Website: macys
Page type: review-order
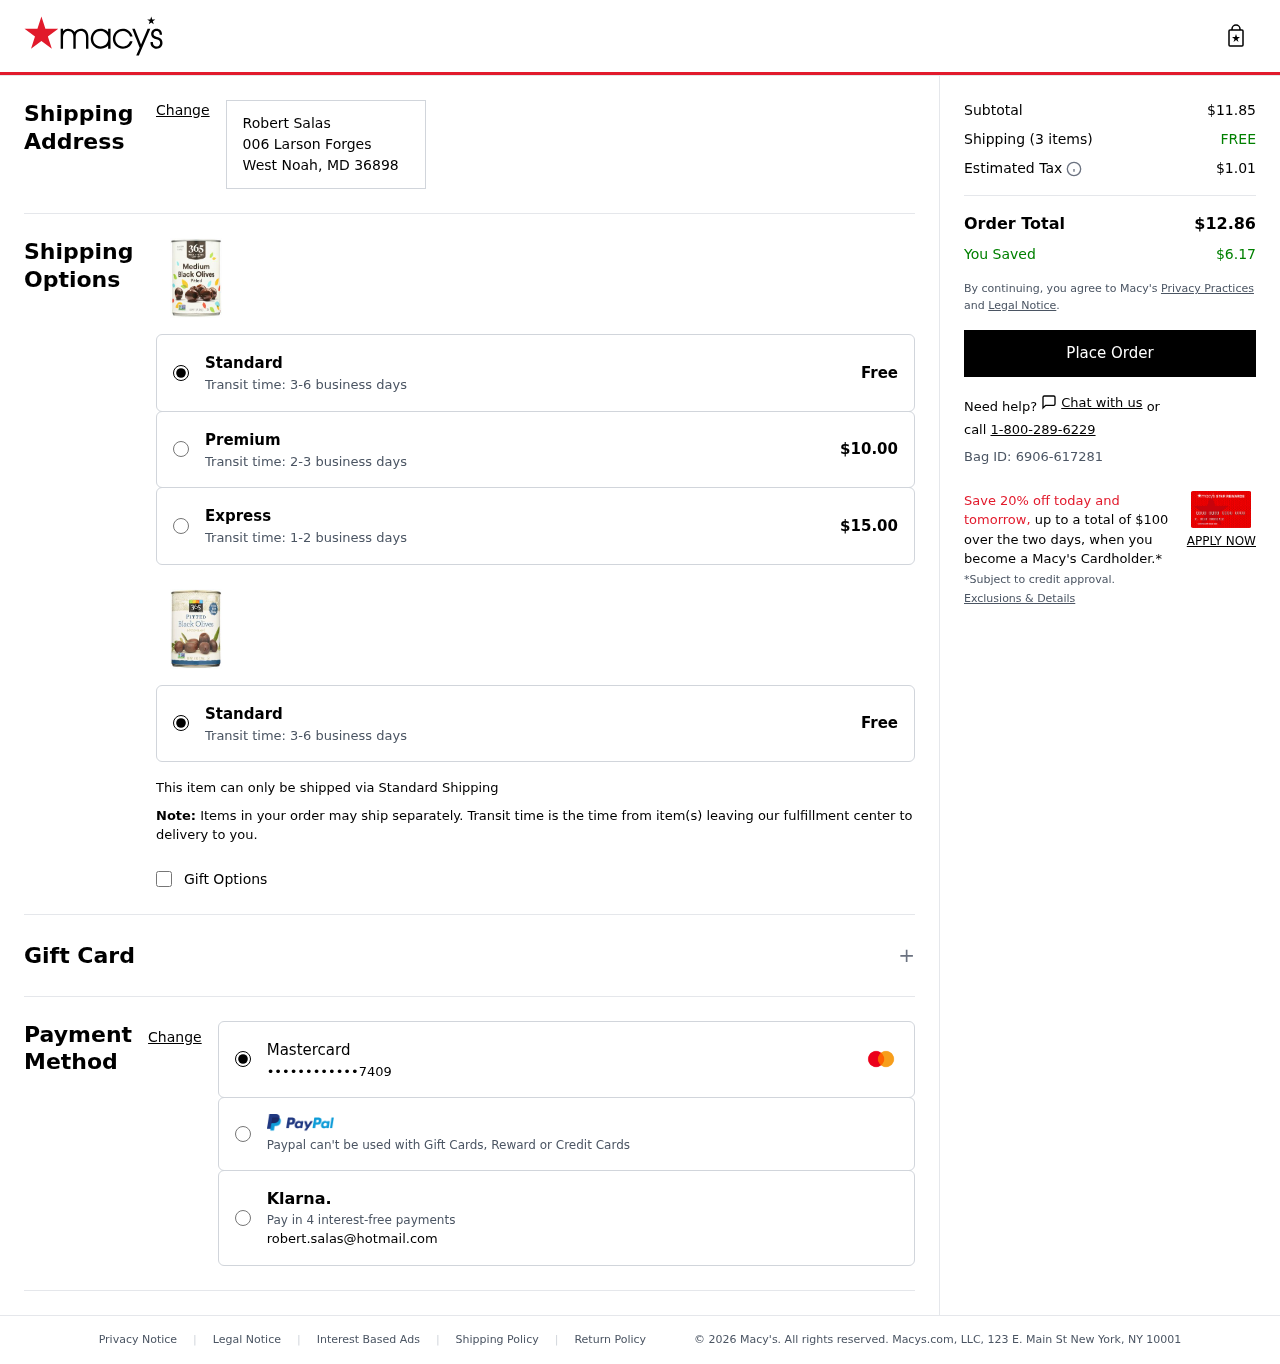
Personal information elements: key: PII_CARD_LAST4
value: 7409
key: PII_CARD_TYPE
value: Mastercard
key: PII_CITY
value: West Noah
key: PII_EMAIL
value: robert.salas@hotmail.com
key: PII_FULLNAME
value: Robert Salas
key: PII_POSTCODE
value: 36898
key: PII_STATE_ABBR
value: MD
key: PII_STREET
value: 006 Larson Forges
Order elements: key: ORDER_SUBTOTAL
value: $11.85
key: ORDER_NUM_ITEMS
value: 3
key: ORDER_SHIPPING_COST
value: FREE
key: ORDER_TAX
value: $1.01
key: ORDER_TOTAL
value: $12.86
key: ORDER_SAVINGS
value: $6.17
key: ORDER_BAG_ID
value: Bag ID: 6906-617281